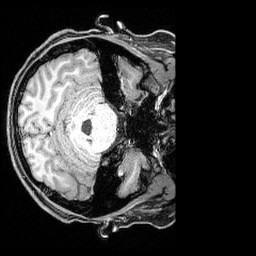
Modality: T1w
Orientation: axial
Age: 22
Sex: female
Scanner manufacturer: siemens
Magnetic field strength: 3 T
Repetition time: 2.3 s
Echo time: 0.00324 s